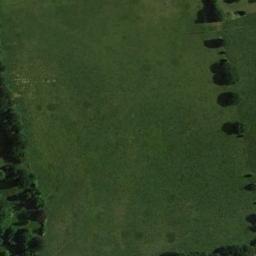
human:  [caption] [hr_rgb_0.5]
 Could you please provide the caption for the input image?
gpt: Some trees are on the meadow .

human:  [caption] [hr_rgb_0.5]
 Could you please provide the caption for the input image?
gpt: The entire image is dominated by grass .

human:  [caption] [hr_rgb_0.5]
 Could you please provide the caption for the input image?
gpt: This meadow has dense grasses and some trees .

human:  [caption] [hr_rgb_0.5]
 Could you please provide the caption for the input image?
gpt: There are some trees on the meadow .

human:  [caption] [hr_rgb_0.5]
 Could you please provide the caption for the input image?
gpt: There are some trees on the green meadow .